Interaction volume radius: 5 \u00c5
Interaction volume height: 25 \u00c5
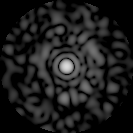
Disorder parameter: 0.8716